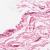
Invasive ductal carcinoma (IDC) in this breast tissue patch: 0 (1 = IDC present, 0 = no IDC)